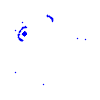
Particle: electron